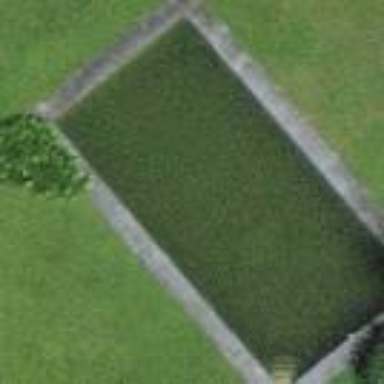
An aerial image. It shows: Peaceful pond surrounded by nature.